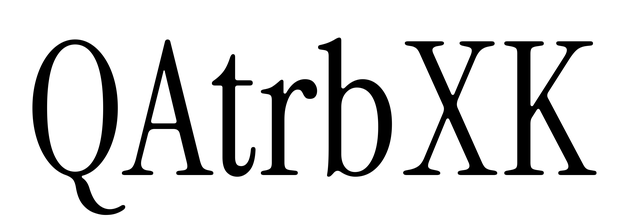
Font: InstrumentSerif-Regular